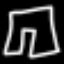
Label: pants